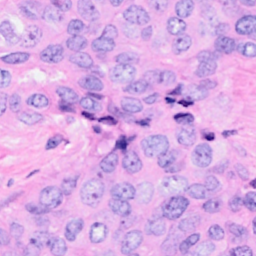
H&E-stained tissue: Breast